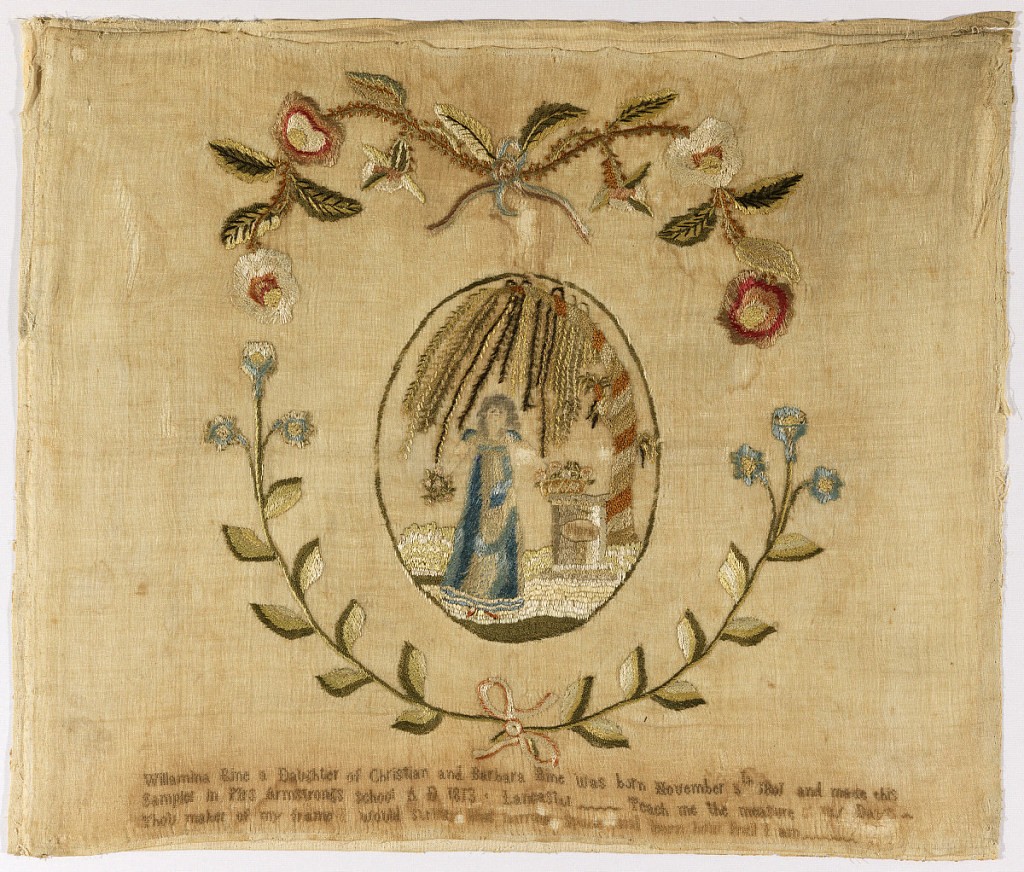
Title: Embroidered picture
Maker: Willamina Rine, American, born 1801
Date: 1813
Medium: silk embroidery on cotton foundation, painted paper Technique: embroidered in satin, stem and cross stitches on plain weave foundation, with painted paper Label: cotton embroidered with silk in satin, stem and cross stitches, with painted paper
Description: Oval picture of a young woman standing by a tomb beneath a weeping willow, surrounded by flowering sprays tied with ribbons. At the very bottom, an inscription and verse:
Willamina Rine a daughter of Christian and Barbara Rine was born November 6th 1801 and Made this sampler at Mrs. Armstrong's School, Lancaster
Teach me the measure of my Days ...Thou maker of my frame I would survey life's narrow space and learn how frail I am